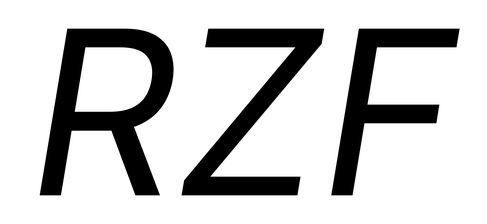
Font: Inter-Italic_Italic